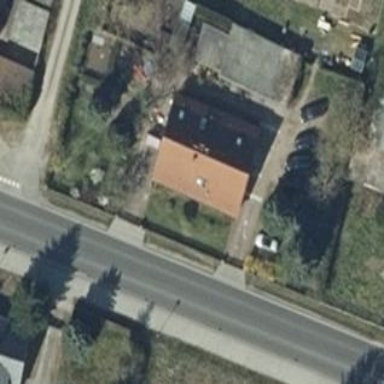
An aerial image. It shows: House with gabled roof oriented along with red color.